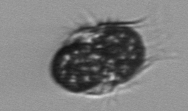
Label: Mesodinium